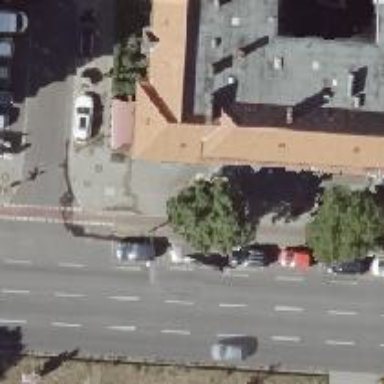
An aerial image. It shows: Restaurant.